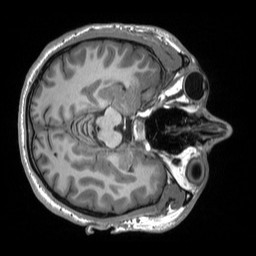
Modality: T1w
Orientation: axial
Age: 21
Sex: male
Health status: healthy
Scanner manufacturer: siemens
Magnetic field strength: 3 T
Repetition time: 2.53 s
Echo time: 0.00219 s